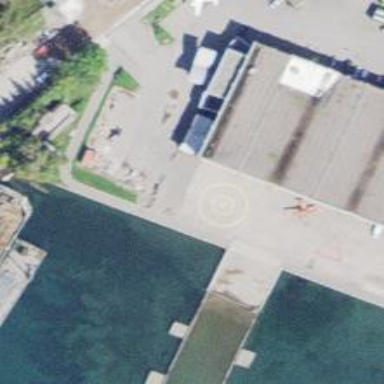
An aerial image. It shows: Image of helipad at airport.